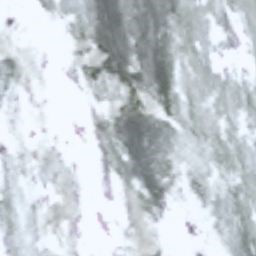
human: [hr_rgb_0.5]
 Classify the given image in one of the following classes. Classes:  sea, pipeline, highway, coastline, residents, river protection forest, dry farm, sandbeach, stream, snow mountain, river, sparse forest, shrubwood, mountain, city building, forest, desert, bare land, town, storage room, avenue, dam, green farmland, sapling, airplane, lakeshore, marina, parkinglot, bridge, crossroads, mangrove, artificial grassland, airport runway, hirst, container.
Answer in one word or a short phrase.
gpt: snow mountain